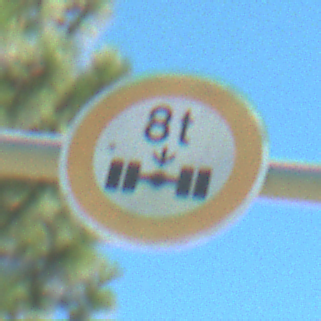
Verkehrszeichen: TatsaechlicheAchslast
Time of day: Midday
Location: Outdoor (Special)
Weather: PartlyCloudy
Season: NotSpecified
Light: Natural